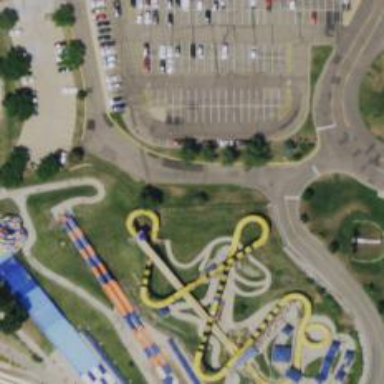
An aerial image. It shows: Water slide attraction.